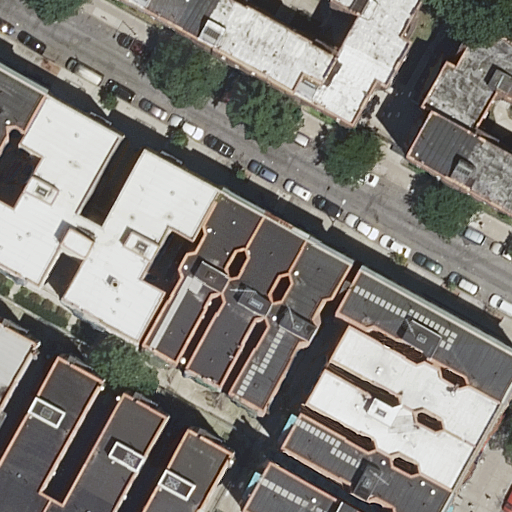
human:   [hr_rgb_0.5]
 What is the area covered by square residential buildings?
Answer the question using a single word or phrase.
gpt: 0m2

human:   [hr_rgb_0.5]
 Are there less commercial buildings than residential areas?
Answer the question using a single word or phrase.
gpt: yes

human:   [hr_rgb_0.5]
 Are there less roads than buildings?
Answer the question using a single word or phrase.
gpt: yes

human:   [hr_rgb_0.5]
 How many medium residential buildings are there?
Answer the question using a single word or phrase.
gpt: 9

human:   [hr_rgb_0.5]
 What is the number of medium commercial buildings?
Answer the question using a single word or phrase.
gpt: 0

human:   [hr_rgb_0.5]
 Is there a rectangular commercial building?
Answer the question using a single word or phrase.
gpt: no

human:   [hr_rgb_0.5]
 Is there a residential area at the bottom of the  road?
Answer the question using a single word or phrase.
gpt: no

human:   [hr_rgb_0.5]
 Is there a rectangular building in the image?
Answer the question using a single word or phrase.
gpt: yes

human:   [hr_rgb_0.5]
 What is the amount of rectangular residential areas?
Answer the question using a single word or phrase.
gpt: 1

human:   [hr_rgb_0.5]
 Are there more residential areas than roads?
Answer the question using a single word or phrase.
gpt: no

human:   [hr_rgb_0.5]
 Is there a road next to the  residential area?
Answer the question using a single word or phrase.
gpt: yes

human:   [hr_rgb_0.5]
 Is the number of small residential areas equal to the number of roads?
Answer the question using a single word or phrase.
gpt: no

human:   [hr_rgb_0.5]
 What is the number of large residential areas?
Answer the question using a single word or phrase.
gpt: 1

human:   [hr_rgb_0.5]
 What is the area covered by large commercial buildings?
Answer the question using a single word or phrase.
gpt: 0m2

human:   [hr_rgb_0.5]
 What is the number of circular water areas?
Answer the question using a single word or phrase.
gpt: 0

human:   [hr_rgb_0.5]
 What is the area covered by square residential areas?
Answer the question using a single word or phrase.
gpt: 0m2

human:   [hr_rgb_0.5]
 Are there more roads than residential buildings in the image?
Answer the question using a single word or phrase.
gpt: no

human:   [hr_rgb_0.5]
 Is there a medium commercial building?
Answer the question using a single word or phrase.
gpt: no

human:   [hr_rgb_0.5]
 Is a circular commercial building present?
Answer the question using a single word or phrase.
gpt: no

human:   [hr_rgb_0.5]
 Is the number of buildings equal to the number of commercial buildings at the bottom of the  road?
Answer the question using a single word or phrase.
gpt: no

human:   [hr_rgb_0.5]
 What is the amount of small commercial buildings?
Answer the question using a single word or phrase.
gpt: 0

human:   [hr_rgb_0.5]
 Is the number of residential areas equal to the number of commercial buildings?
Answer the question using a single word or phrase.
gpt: no

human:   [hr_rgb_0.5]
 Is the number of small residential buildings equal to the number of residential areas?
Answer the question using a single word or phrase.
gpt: no

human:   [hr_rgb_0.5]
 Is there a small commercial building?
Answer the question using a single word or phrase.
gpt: no

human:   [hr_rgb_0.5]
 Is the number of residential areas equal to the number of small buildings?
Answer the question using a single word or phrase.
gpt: no

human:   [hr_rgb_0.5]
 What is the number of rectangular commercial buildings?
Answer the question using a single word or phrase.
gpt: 0

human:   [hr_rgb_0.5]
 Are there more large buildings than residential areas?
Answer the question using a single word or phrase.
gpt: yes

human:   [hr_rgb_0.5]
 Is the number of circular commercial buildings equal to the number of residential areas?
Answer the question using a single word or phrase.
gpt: no

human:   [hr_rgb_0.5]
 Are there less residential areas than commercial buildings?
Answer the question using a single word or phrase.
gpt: no

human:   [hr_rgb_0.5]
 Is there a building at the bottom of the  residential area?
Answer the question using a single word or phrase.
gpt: yes

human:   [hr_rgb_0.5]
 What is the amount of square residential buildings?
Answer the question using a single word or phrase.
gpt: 0

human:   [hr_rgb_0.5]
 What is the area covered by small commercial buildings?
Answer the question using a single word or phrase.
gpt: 0m2

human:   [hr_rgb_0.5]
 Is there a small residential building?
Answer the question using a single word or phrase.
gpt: yes

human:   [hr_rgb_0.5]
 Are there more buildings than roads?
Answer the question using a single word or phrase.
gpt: yes

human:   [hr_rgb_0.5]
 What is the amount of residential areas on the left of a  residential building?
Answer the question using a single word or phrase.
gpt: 0

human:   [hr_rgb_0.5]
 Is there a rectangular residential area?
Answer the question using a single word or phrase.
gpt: yes